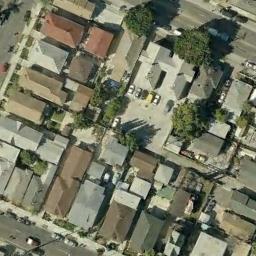
Label: residential